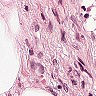
Metastatic tissue present: no